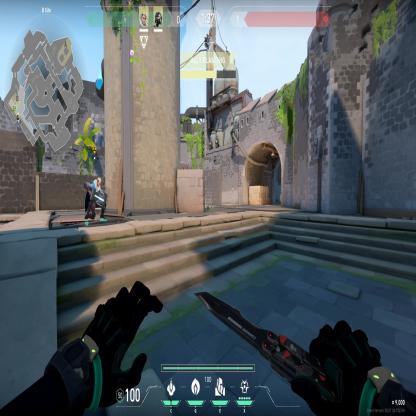
Label: teammate